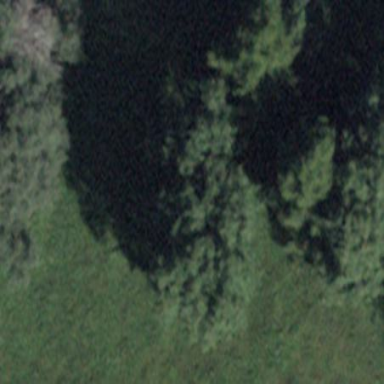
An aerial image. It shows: Forest area.